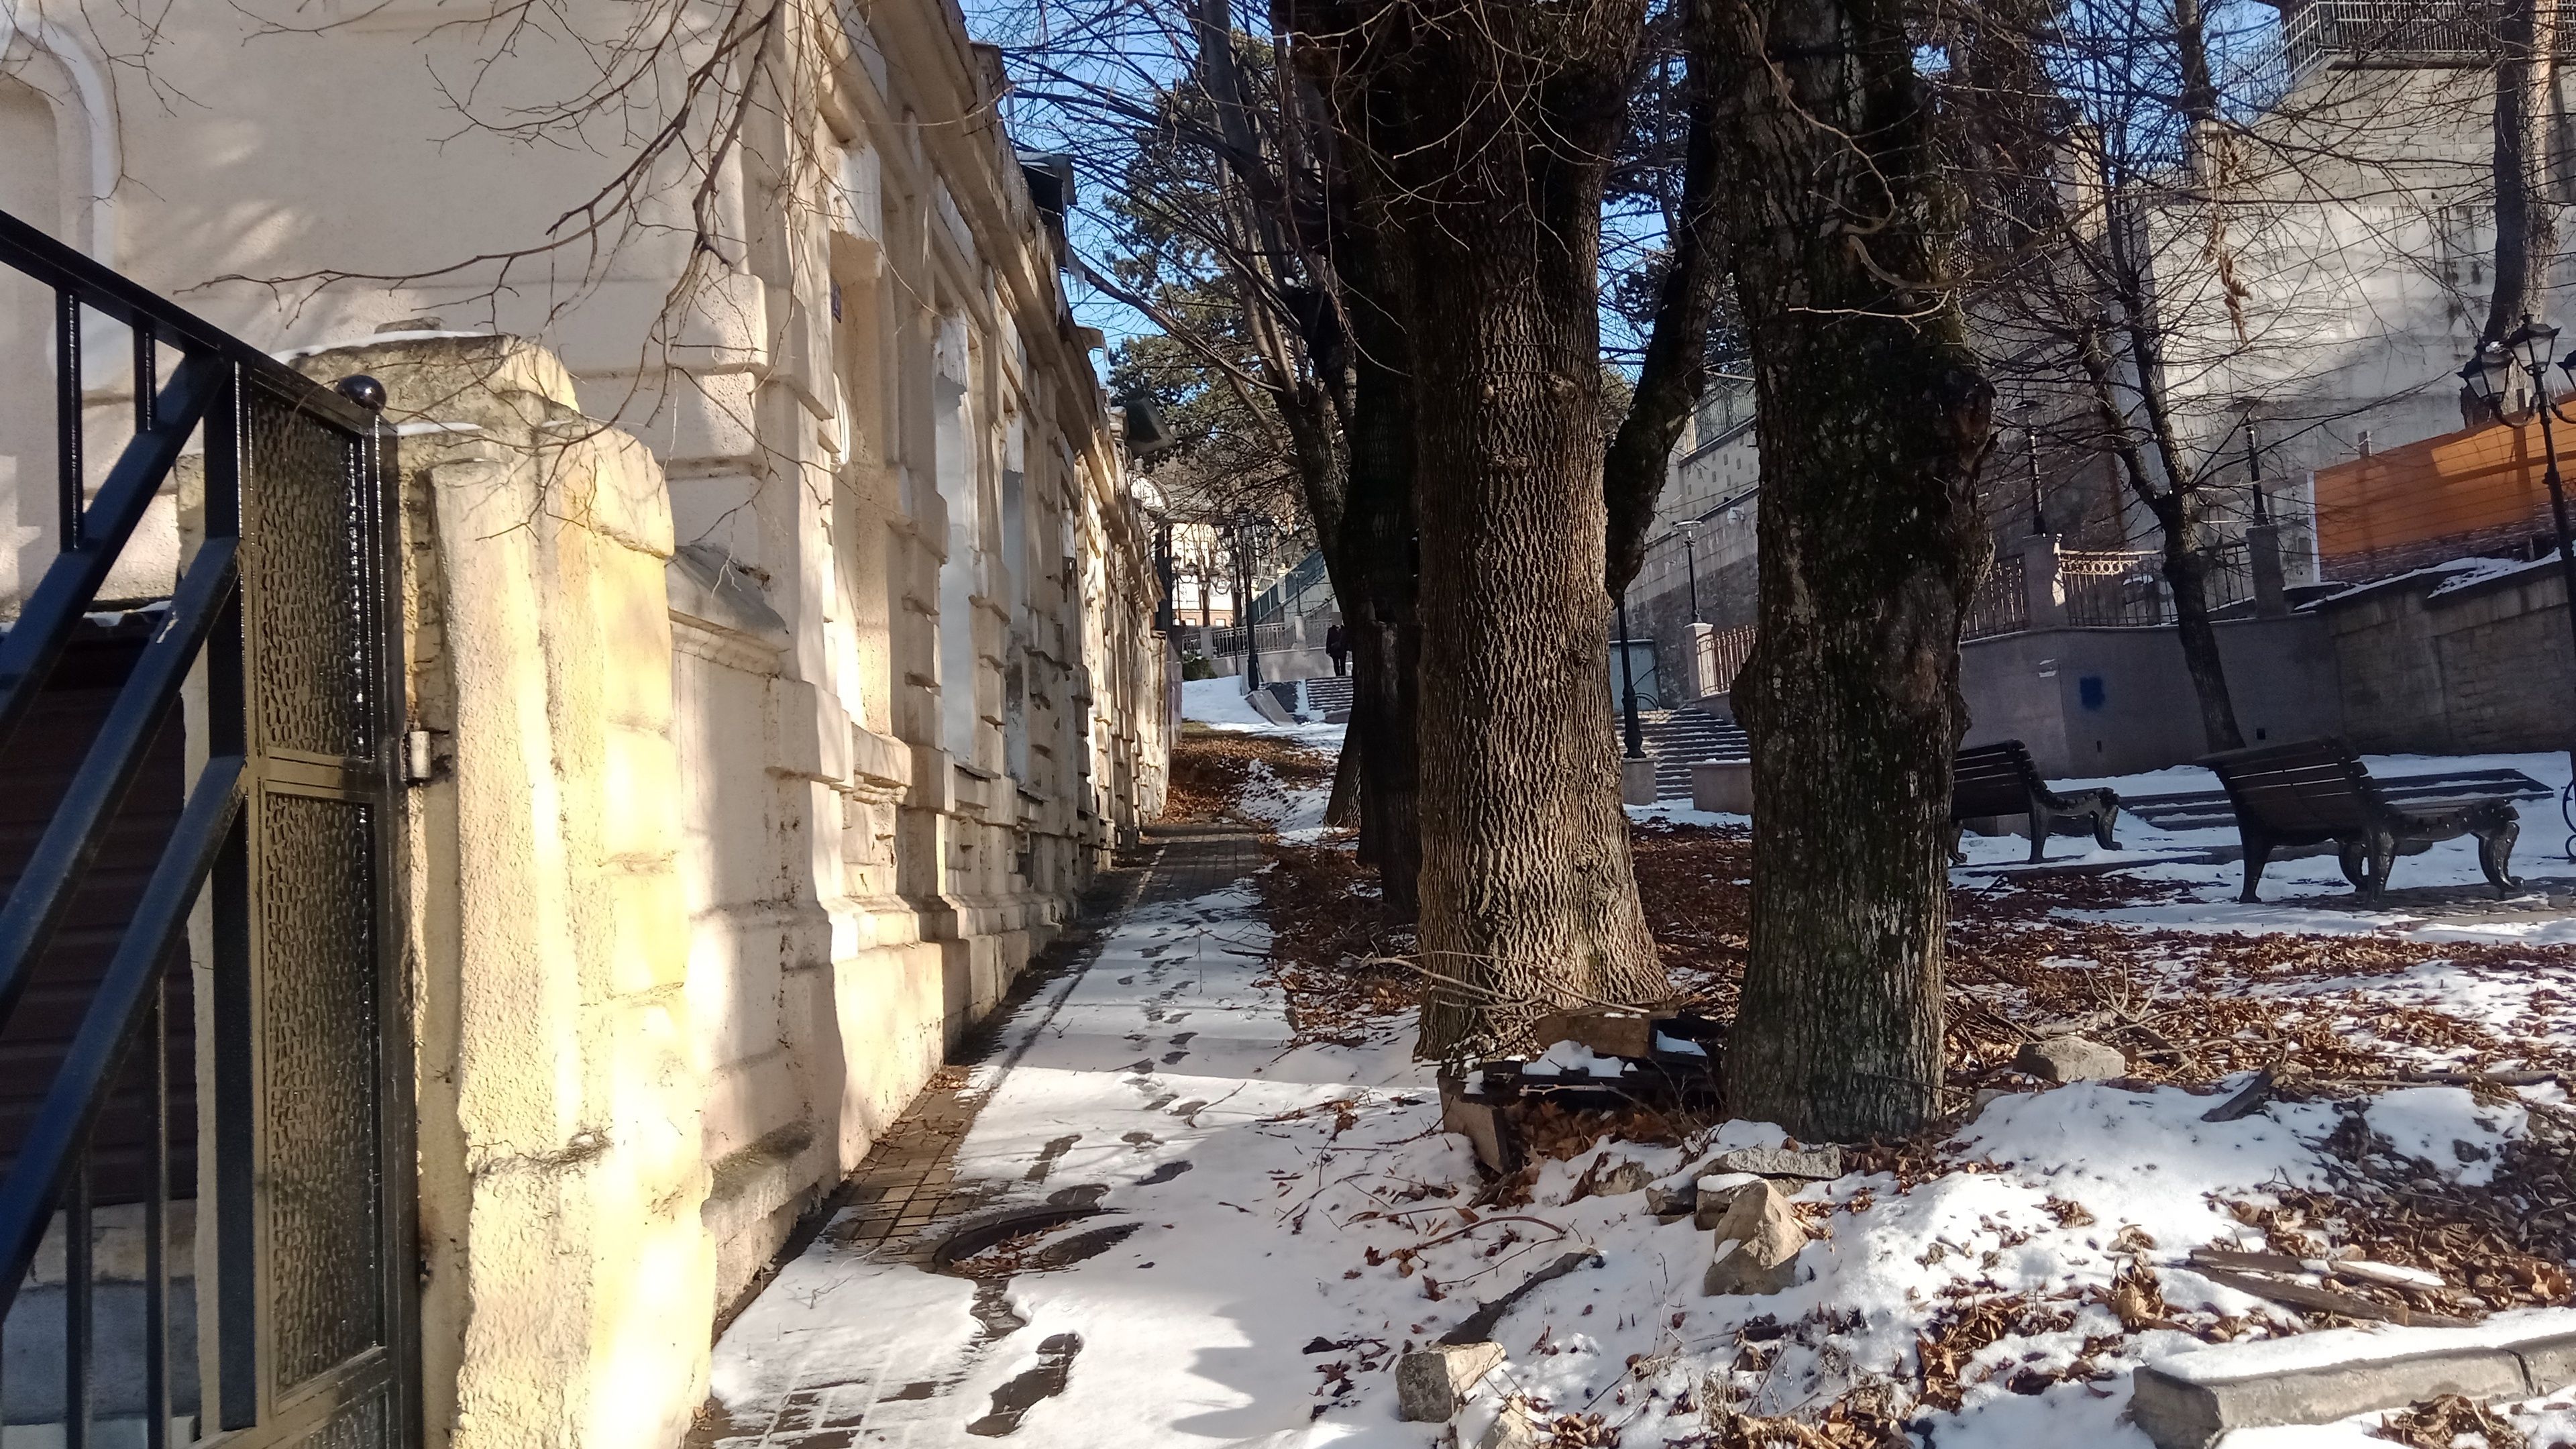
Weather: snowy
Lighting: day
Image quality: good
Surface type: walking surface
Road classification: pedestrian, steps
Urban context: urban centre
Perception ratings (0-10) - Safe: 9.3, Lively: 6.22, Beautiful: 7.14, Boring: 5.83, Depressing: 1.81, Wealthy: 8.45